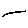
Label: line